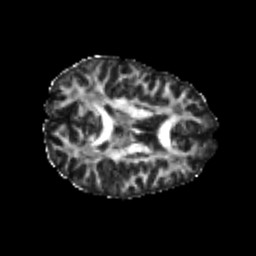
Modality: FA
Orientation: axial
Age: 20
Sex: female
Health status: healthy
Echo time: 0.074 s